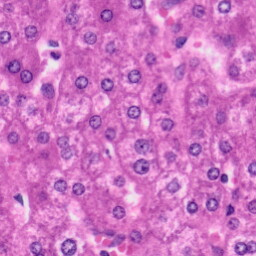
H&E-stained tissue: Liver